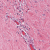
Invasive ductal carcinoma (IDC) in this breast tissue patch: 1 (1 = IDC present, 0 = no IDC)